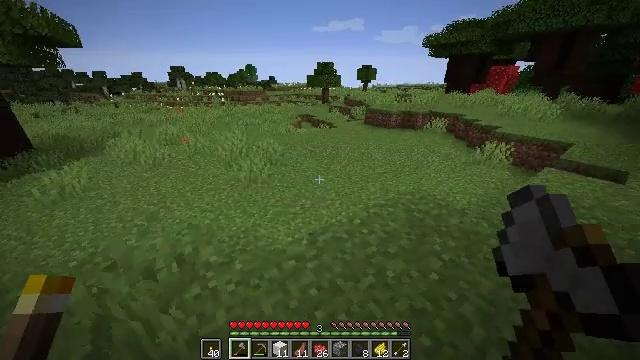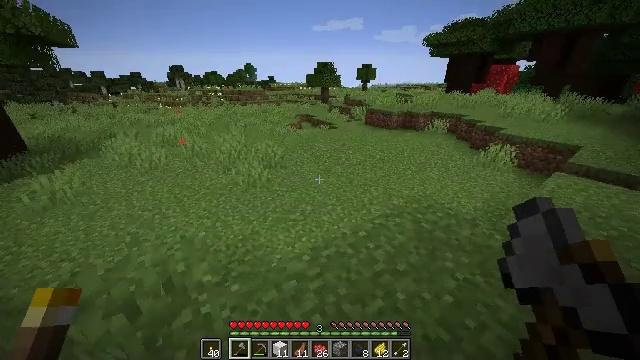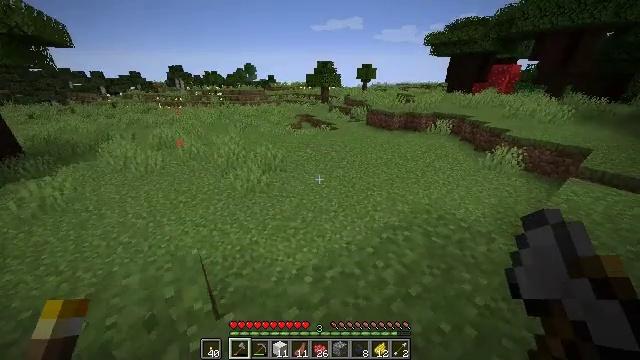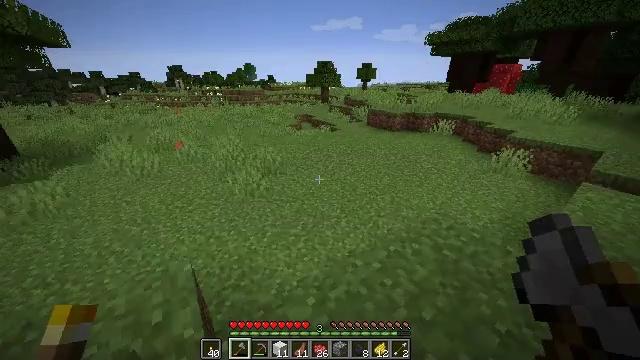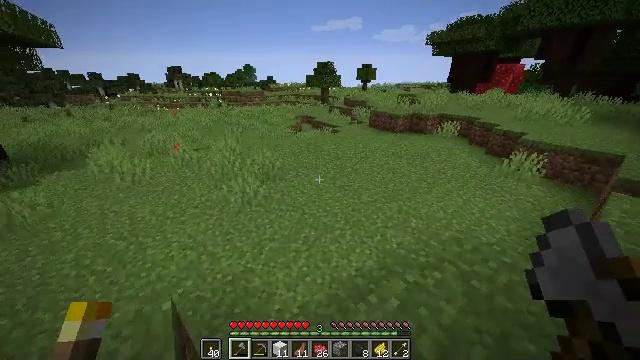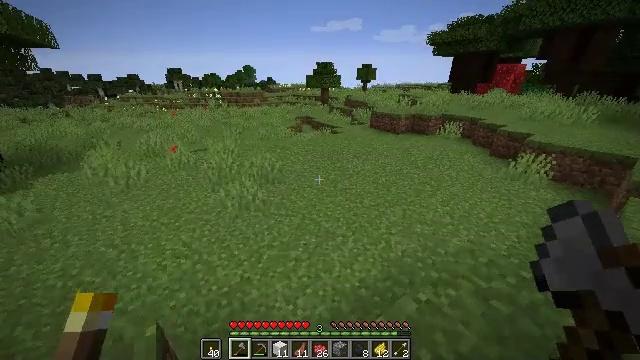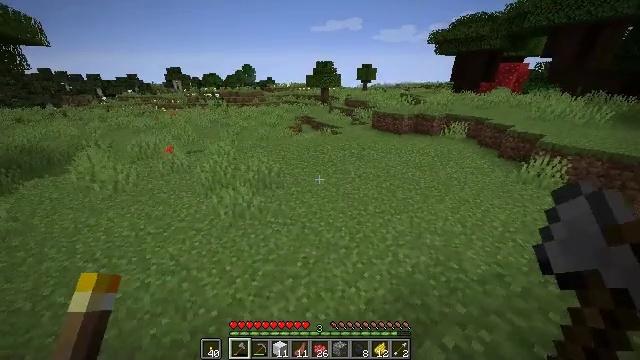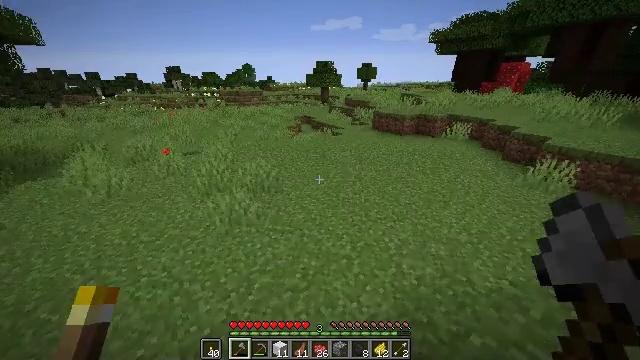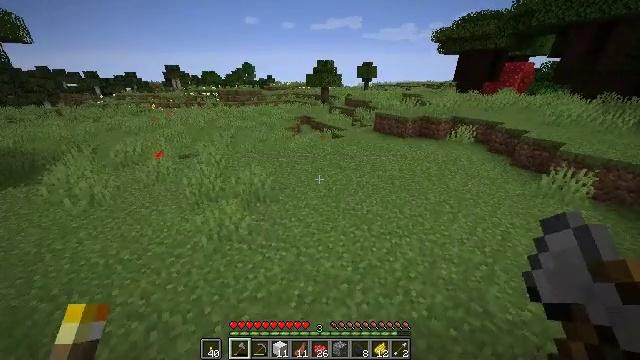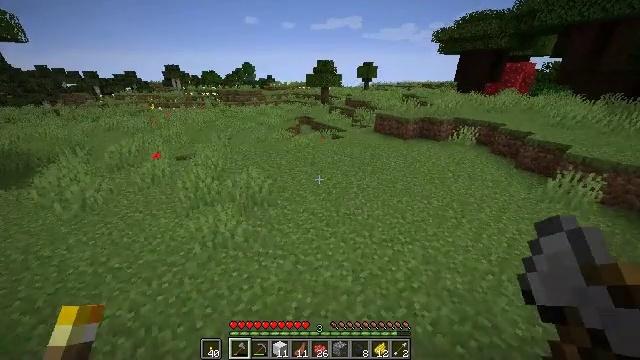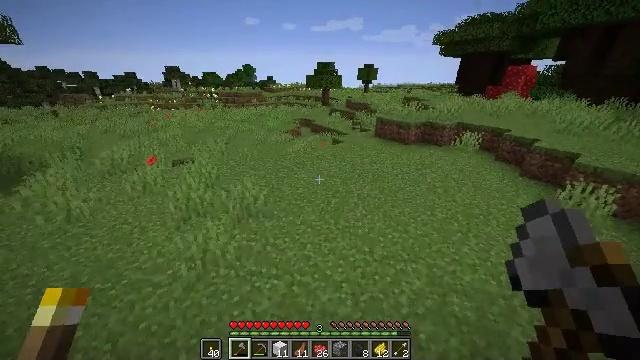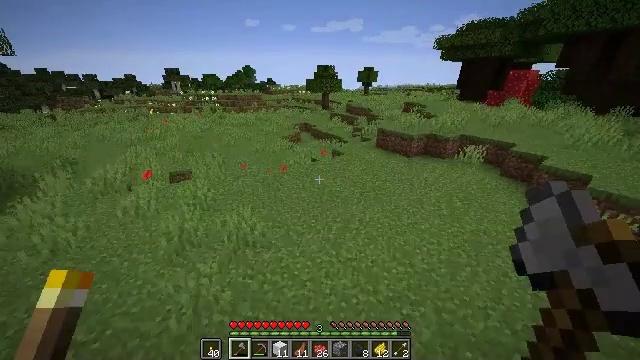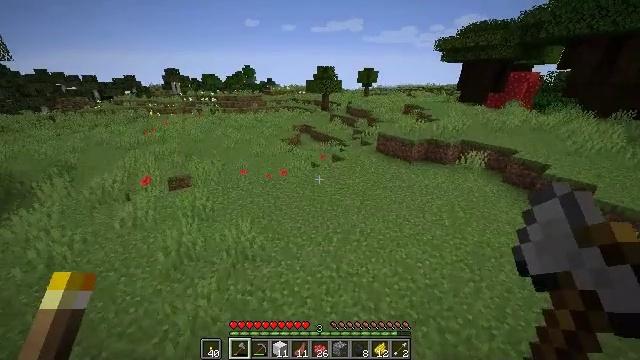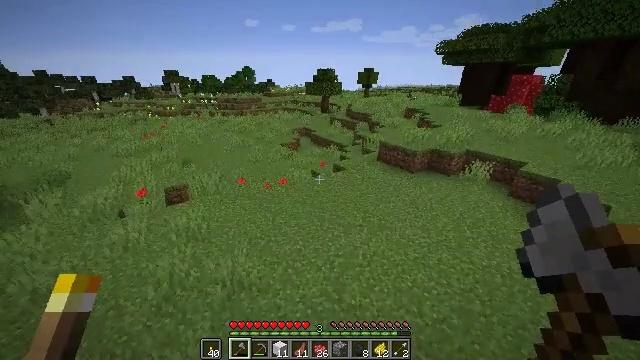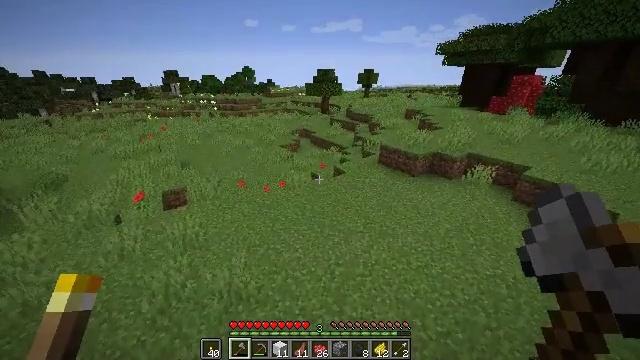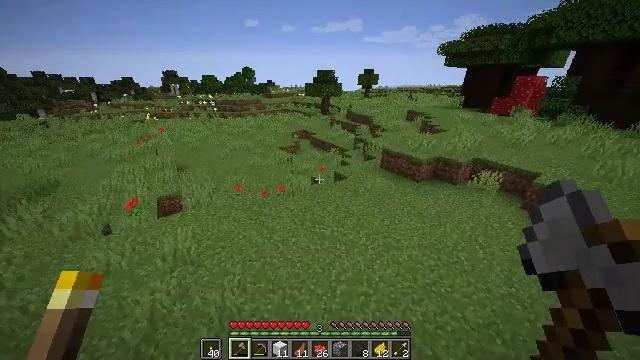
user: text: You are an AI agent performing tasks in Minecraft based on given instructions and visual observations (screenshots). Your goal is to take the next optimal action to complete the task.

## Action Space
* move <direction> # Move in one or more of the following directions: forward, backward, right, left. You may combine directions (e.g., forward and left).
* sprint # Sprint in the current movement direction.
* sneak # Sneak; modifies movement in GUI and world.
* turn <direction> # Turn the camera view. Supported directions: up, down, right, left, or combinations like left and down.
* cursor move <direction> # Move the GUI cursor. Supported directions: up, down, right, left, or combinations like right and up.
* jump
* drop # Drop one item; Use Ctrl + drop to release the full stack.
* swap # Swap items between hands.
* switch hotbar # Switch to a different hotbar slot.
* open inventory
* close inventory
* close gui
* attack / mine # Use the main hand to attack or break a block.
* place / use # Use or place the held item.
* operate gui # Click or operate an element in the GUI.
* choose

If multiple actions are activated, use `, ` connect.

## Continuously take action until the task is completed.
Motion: motion action
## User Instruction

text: Harvest the oxeye daisy.
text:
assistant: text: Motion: move forward
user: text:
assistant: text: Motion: move forward
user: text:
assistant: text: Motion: move forward
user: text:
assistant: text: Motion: move forward
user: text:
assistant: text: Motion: move forward
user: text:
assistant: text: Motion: move forward
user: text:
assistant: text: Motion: move forward
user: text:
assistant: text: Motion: move forward
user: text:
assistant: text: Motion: move forward
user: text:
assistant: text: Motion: move forward, jump
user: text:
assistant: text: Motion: move forward, jump
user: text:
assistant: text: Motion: move forward, jump
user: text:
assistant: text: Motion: move forward, jump
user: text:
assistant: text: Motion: move forward, jump
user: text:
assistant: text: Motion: move forward, jump
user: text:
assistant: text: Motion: move forward, jump
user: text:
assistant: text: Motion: move forward, jump
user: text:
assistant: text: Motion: move forward, jump
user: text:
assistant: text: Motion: move forward, jump
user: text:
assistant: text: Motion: move forward, jump
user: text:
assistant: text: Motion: move forward, jump
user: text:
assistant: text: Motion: move forward, jump
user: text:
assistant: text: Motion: move forward, jump
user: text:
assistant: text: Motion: move forward, jump
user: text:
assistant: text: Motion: move forward, jump
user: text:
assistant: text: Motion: move forward, jump
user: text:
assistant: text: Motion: move forward, jump
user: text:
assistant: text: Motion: move forward, jump
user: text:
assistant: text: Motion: move forward, jump
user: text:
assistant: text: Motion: move forward, jump